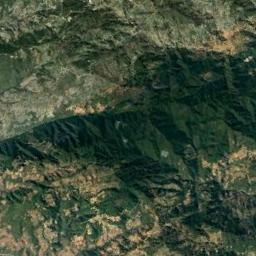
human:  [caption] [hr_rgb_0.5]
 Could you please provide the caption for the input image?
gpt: Seventy percent of the area on this mountain is covered by vegetation .

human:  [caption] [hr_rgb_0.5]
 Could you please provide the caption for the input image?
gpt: The folded mountain consists of some ridges and valleys and is covered with dense vegetation .

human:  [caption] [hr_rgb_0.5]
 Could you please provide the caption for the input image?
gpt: The mountain is consist of half of green plants and half of bare land .

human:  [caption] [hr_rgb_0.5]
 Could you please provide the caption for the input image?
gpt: There are many trees on the mountain .

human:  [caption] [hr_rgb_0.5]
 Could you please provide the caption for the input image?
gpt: There are some ridges on the green and brown mountain .